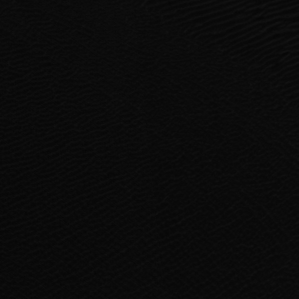
Label: frost